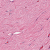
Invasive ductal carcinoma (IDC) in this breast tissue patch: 0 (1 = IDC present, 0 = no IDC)